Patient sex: F
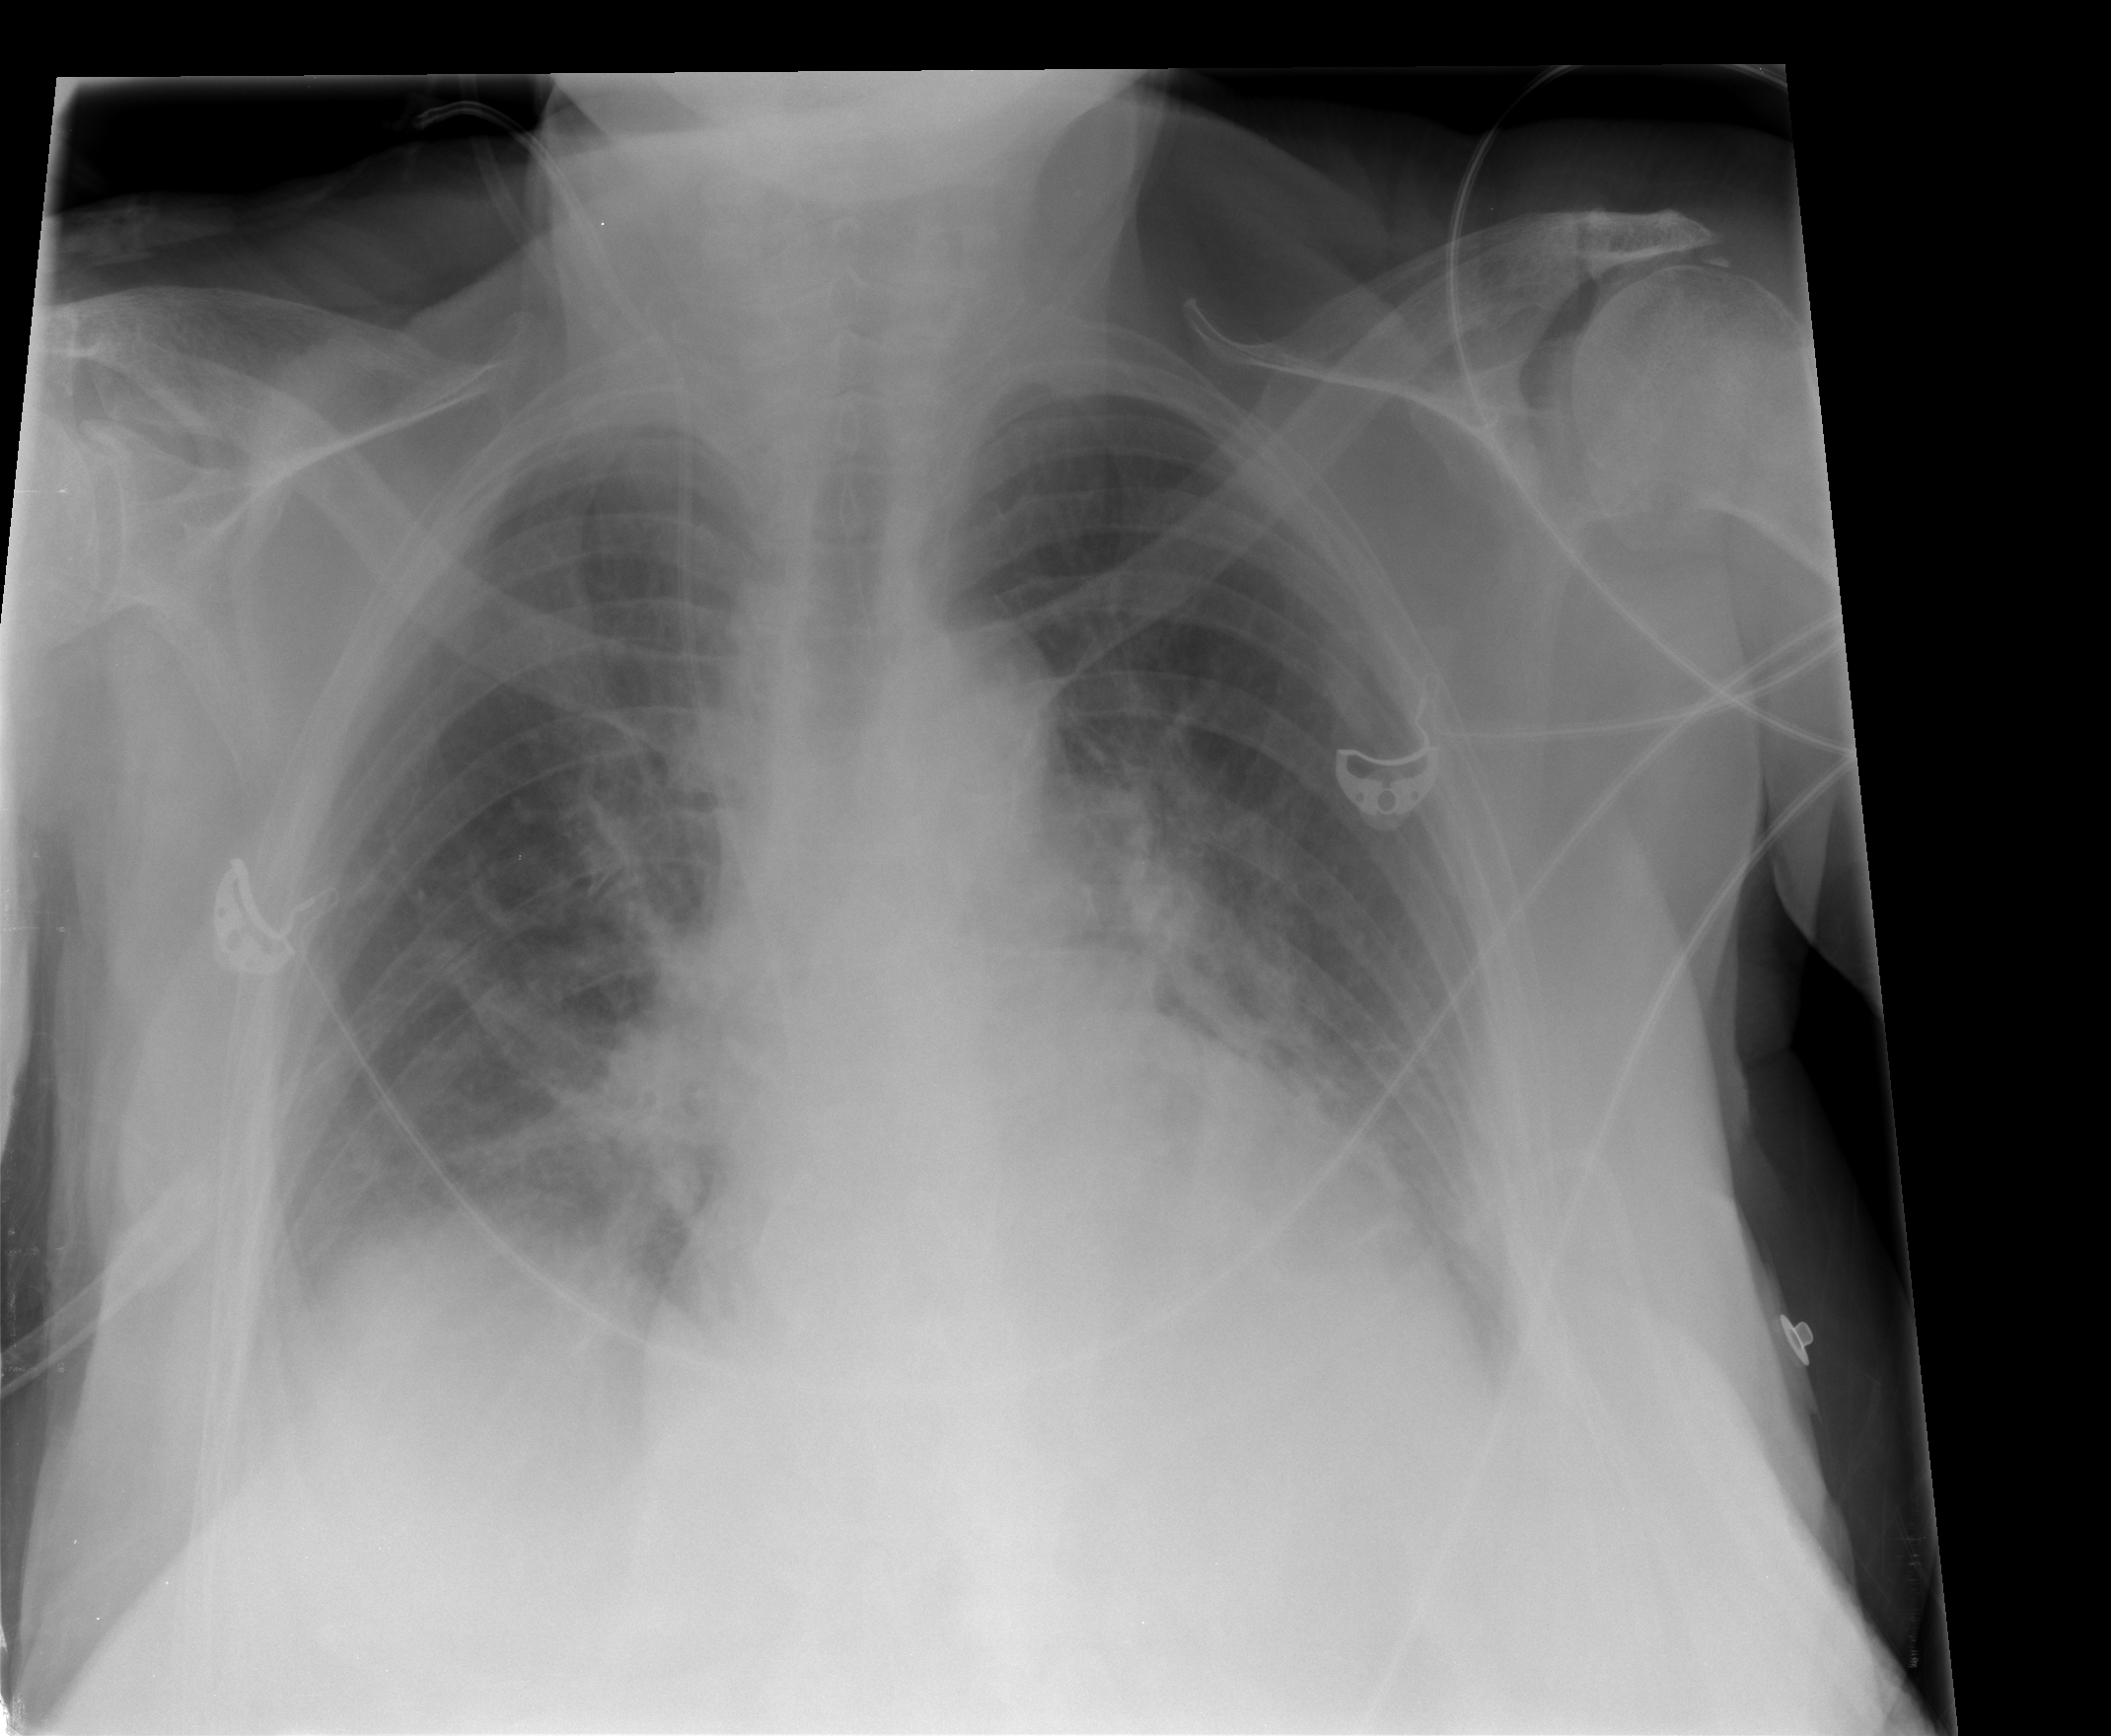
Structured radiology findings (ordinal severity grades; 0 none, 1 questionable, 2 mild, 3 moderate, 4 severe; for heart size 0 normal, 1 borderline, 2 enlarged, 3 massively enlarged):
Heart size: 2
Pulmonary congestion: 2
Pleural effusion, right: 2
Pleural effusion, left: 2
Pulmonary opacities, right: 0
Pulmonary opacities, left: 0
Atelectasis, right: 0
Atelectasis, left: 0